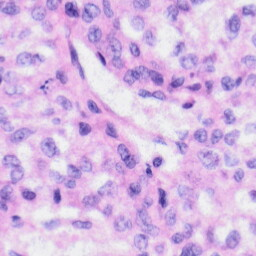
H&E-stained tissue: Liver